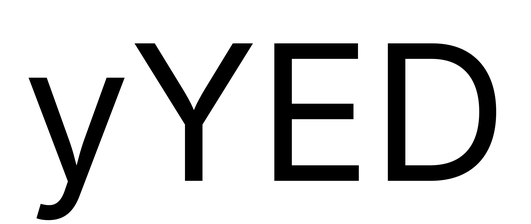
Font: Inter_Regular